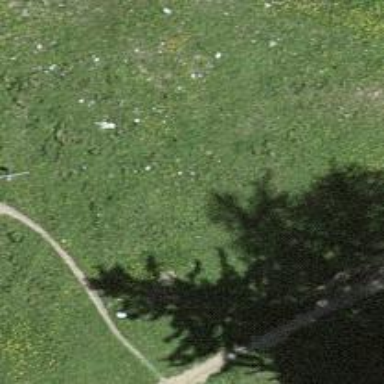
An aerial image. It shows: Intermediate downhill ski slope.